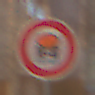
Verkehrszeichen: VerbotFahrzeugeWassergefaehrdenderLadung
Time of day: Night
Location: Outdoor (Urban)
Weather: Overcast
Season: Winter
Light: Artificial